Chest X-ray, PA view. Patient: 53 years old, sex M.
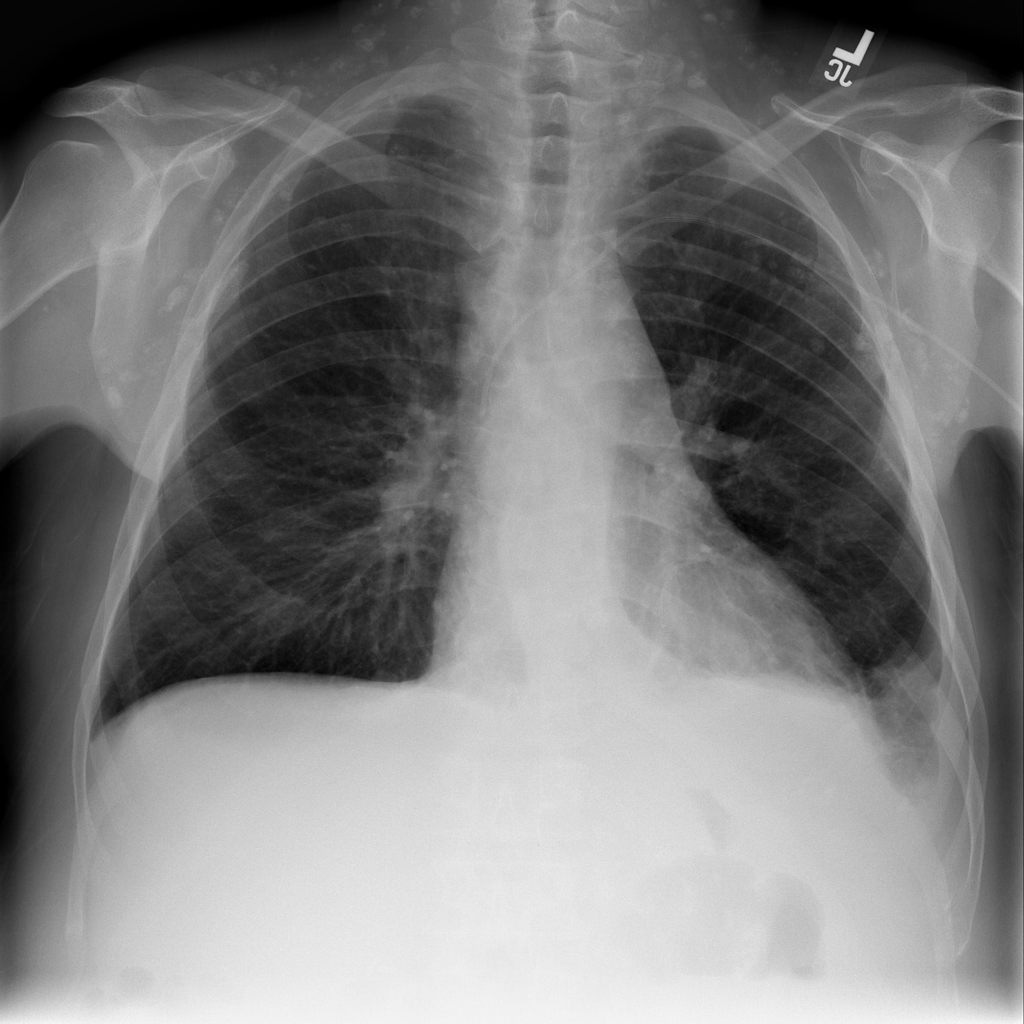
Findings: Effusion